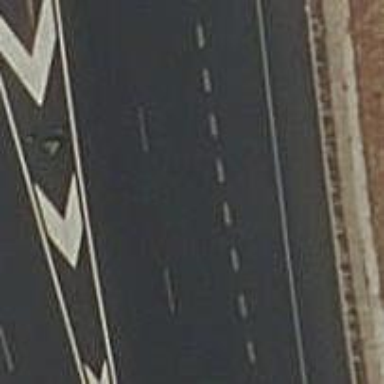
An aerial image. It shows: Motorway link.